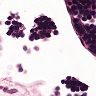
Metastatic tissue present: no